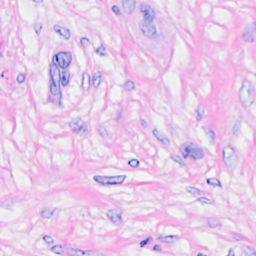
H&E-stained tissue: Breast